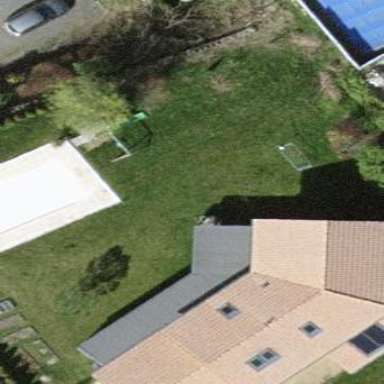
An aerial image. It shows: Simple and straightforward house.